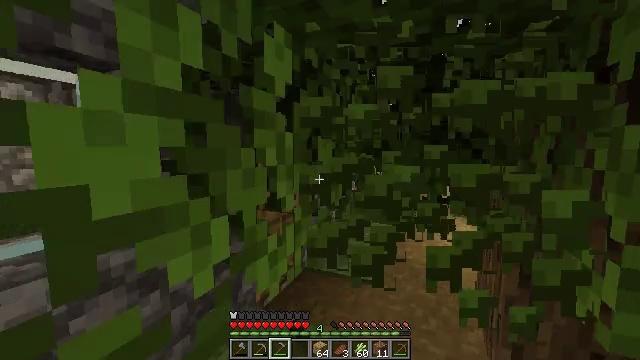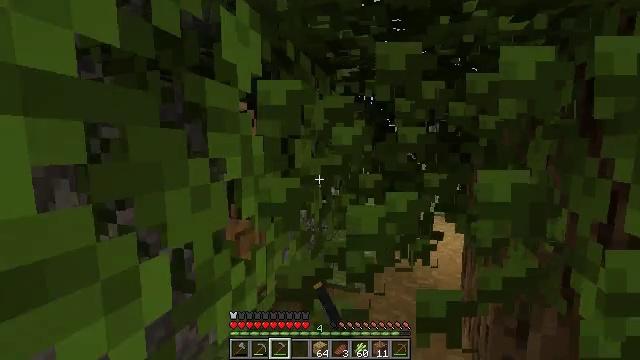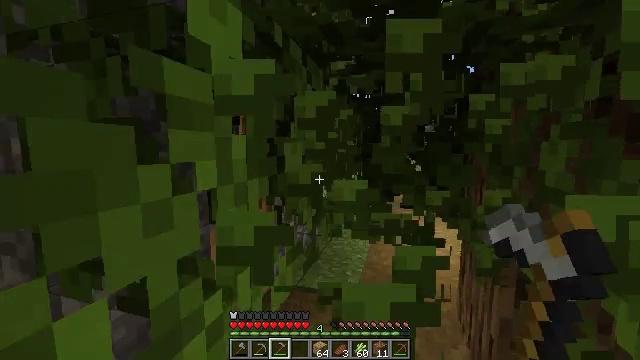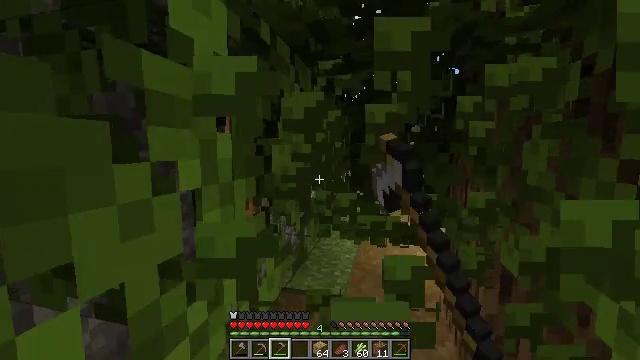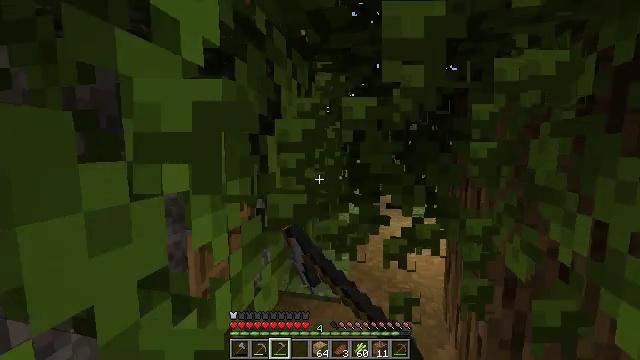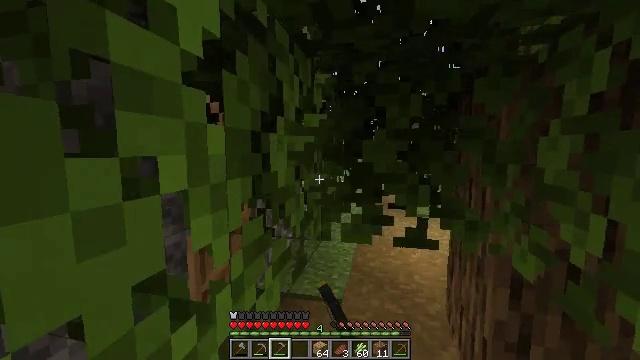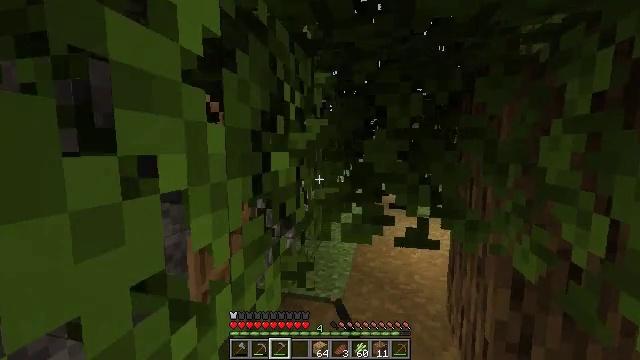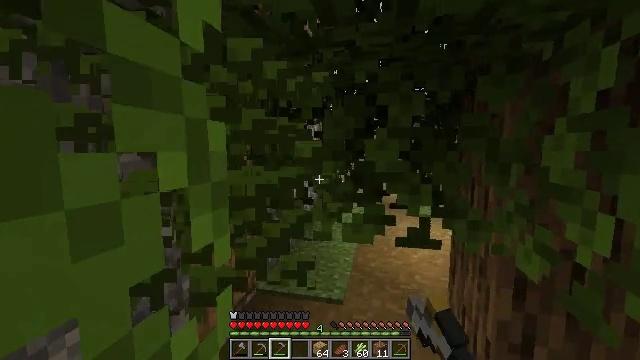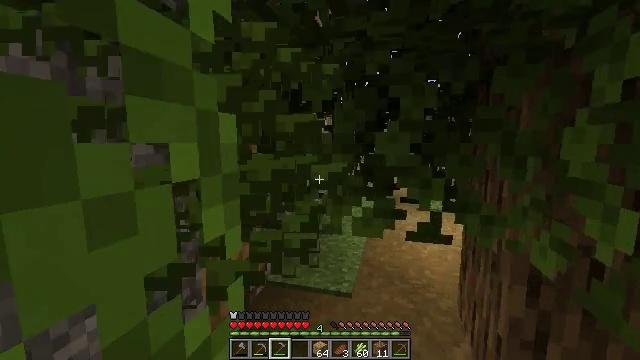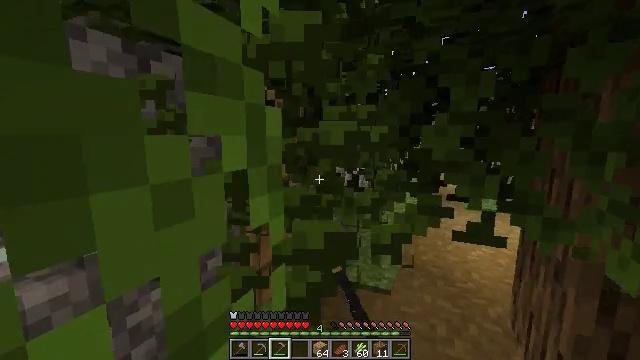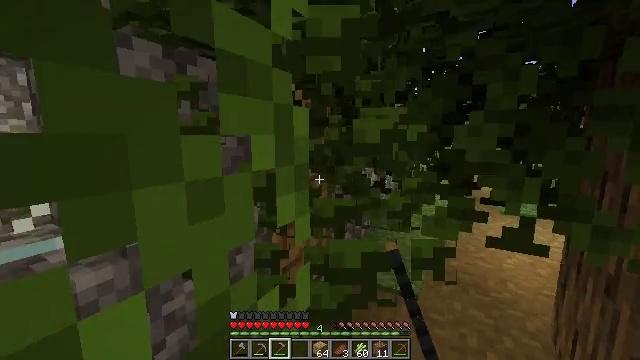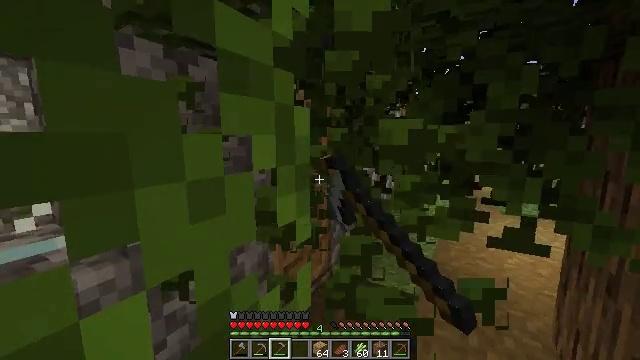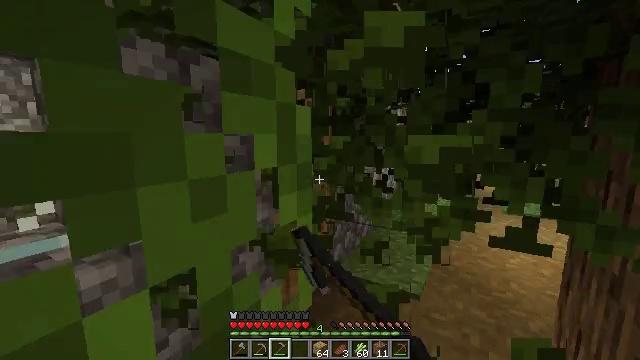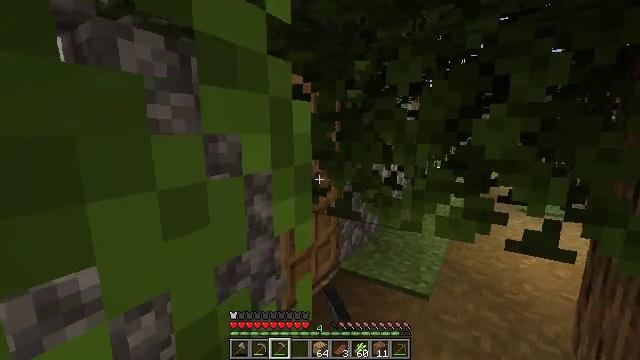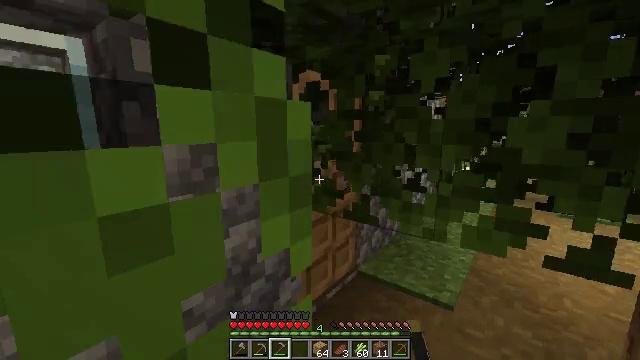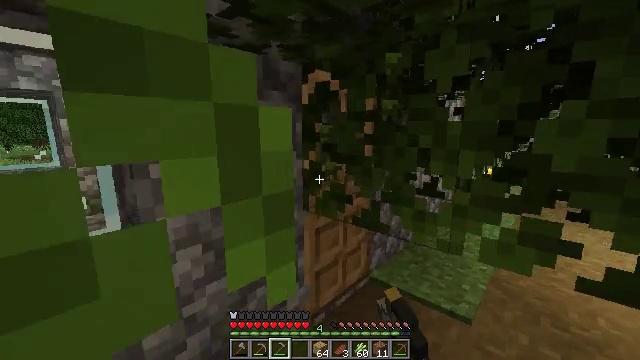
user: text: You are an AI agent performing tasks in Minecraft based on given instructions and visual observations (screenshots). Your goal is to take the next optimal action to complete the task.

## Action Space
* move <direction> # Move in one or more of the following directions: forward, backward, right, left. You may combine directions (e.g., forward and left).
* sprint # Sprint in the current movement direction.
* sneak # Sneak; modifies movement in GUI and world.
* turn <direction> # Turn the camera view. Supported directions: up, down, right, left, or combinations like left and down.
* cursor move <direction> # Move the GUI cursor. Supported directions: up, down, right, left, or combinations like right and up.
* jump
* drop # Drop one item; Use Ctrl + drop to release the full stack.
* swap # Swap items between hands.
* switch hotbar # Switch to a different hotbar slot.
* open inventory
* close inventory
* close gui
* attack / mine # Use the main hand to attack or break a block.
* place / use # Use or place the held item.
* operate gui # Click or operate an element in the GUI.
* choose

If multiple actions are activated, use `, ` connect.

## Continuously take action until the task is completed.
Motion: motion action
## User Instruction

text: Collect some oak leaves.
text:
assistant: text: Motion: move forward, turn right, attack / mine
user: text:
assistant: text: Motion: turn right, attack / mine
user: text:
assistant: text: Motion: turn right, attack / mine
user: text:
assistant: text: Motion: turn right, attack / mine
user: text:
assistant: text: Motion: attack / mine
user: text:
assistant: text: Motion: attack / mine
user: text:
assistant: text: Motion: attack / mine
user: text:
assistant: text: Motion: turn left and down, attack / mine
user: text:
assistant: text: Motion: turn left and down, attack / mine
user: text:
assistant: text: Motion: turn left, attack / mine
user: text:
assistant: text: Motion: attack / mine
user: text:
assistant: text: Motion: attack / mine
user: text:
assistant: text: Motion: move forward, turn left and down, attack / mine
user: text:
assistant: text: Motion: move forward, turn left, attack / mine
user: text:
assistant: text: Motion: move forward and move right, turn left, attack / mine
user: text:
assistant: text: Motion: move forward and move right, turn left, attack / mine
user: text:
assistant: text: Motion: move forward and move right, attack / mine
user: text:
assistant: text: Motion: move forward and move right, attack / mine
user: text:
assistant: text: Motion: move forward and move right, turn left, attack / mine
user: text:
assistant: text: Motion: move forward and move right, turn left, attack / mine
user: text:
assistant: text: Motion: move forward, turn left, attack / mine
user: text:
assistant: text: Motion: move forward, turn left, attack / mine
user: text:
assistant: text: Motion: move forward, attack / mine
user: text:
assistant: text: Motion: attack / mine
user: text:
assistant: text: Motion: attack / mine
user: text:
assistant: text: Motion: attack / mine
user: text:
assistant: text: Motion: move forward, attack / mine
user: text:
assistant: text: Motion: move forward
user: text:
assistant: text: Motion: move forward, use / place
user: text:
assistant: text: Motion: move forward, use / place